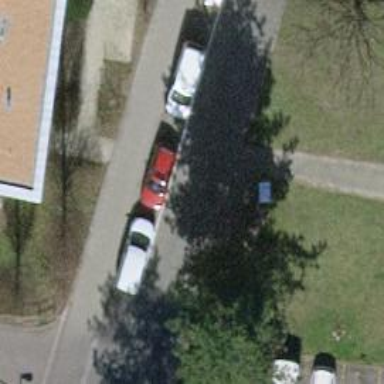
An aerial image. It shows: Asphalt sidewalk along the footway.